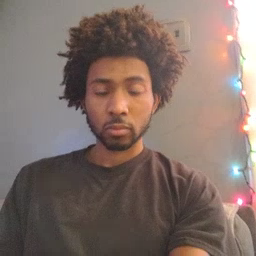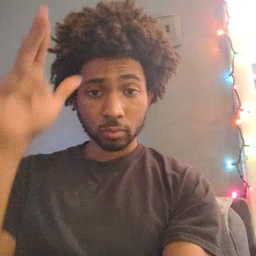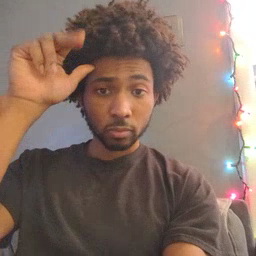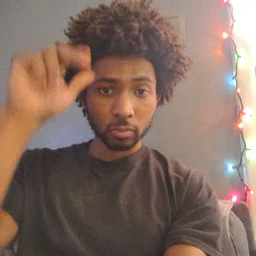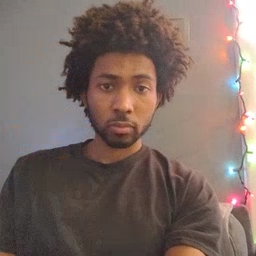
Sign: horse